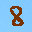
Label: 8